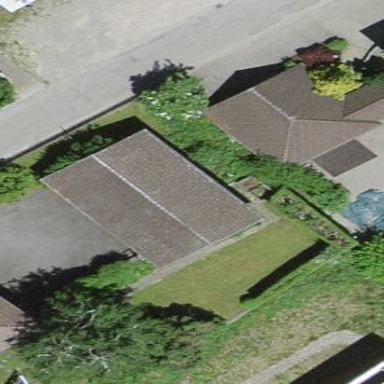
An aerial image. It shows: Garage building.